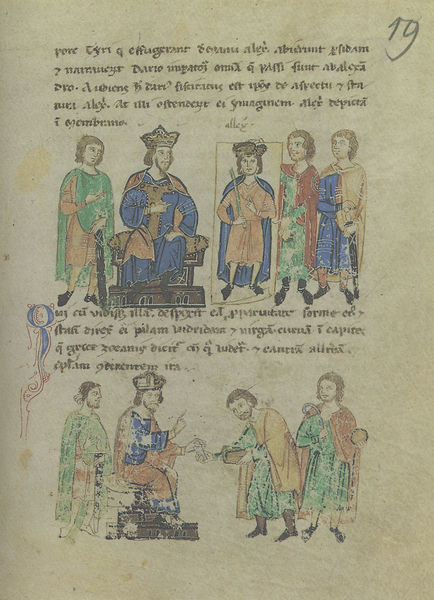
Titel: Alexanderroman
Institution: Leipzig, Stadtbibliothek
Schlagwörter: blau, hand, mann, umhang, weiß, gelb, grün, sitzen, braun, männer, rot, bibel, figur, gewand, gold, mantel, blatt, krone, farbig, schrift, farbe, figuren, könig, thron, buch, seite, illustration, schwert, text, soldat, initiale, kugel, herrscher, geschenk, ritter, buchseite, palmzweig, schreiben, griechisch, mittelalter, griechenland, gesandte, spruch, wort, latein, wörter, buchmalerei, byzanz, alexander, gaben, untertan, übergeben, 19